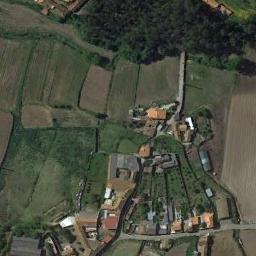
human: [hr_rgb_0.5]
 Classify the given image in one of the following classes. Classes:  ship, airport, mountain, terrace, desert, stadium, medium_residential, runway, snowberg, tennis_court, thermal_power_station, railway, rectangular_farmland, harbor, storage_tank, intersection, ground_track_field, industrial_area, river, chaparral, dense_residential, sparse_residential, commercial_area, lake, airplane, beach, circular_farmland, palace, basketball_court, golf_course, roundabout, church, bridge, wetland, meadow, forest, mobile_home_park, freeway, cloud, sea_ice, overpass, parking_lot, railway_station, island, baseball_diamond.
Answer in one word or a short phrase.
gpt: terrace